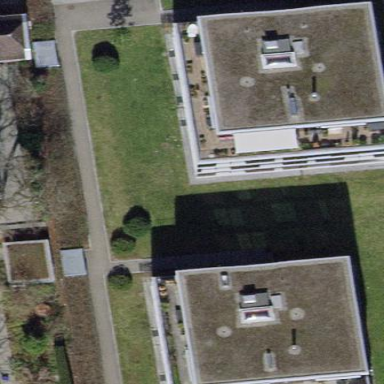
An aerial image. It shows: Building with apartments featuring tiled roof.